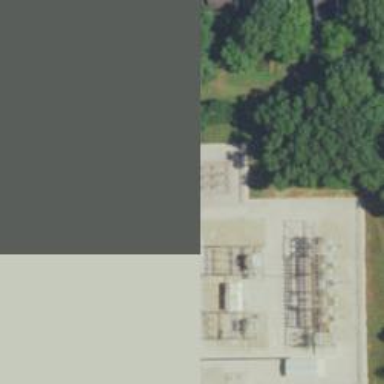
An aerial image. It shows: Switch for power supply.